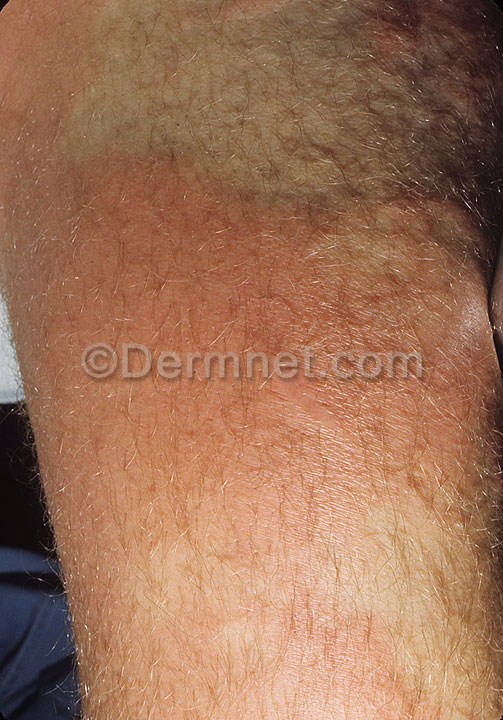
Disease: Cellulitis Impetigo and other Bacterial Infections